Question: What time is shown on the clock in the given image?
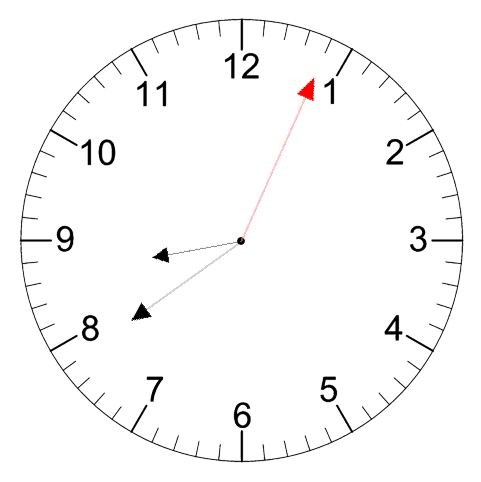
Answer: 08:39:04